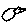
Label: bird